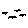
Label: bird